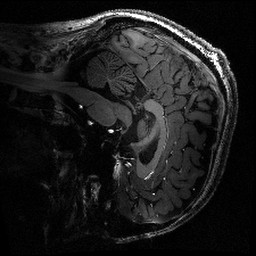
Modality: T1w
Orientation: sagittal
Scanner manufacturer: siemens
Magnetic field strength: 6.98 T
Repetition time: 2.6 s
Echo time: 0.00327 s